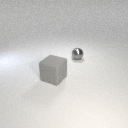
large gray rubber cube in front of small gray metal sphere